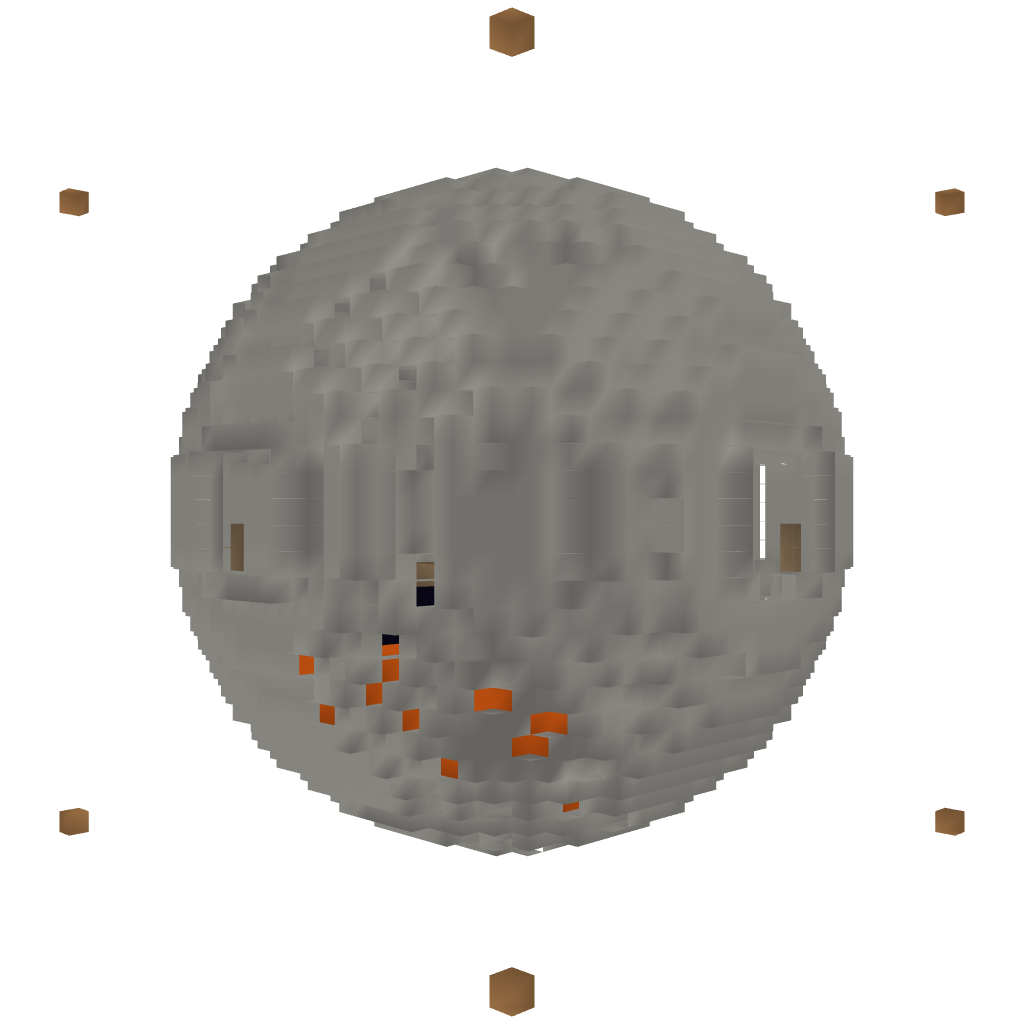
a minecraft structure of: PVP Lava Crossing